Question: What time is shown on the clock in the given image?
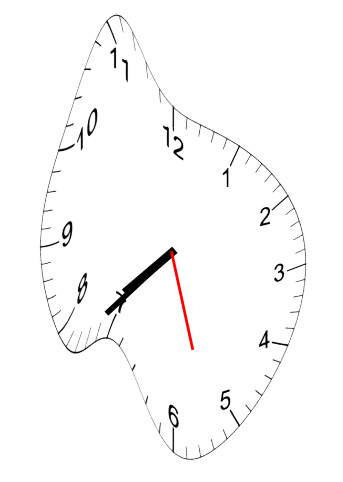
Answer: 07:37:27